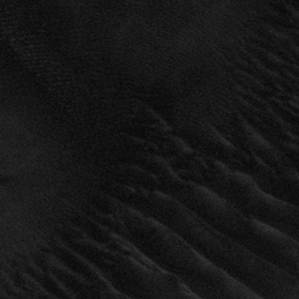
Label: frost